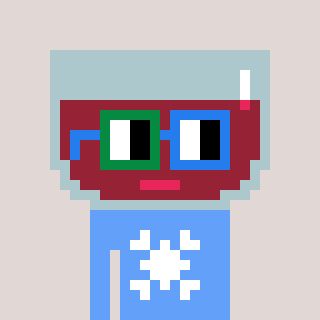
a pixel art character with square green and blue glasses, a wine-shaped head and a blue-colored body on a warm background